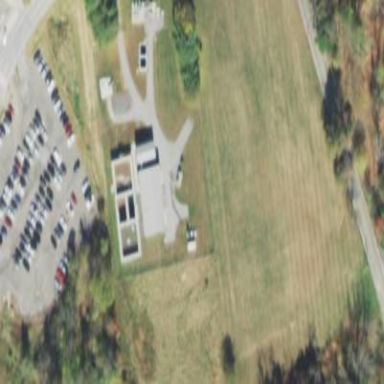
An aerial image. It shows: Wastewater plant.